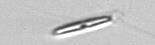
Label: pennate